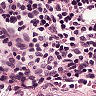
Metastatic tissue present: no